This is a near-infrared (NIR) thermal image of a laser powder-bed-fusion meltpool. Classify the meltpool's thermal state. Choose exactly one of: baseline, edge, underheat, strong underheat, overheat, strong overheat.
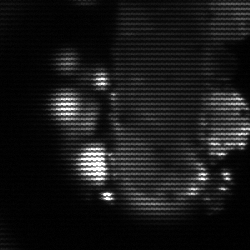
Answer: strong underheat